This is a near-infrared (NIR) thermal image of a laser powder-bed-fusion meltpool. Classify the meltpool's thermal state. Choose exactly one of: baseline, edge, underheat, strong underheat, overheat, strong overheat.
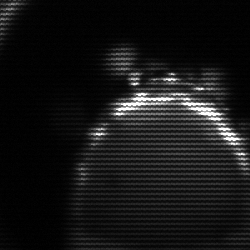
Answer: edge